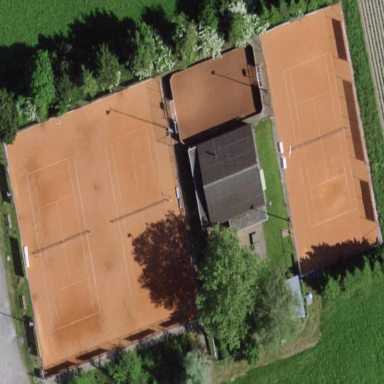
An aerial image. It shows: Sports centre dedicated to tennis.